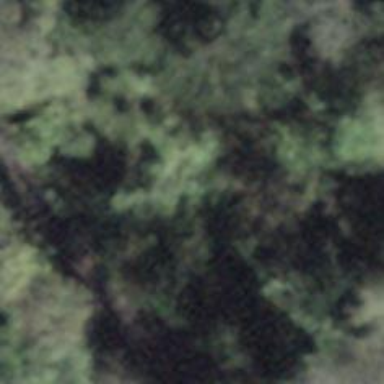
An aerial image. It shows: Bench.